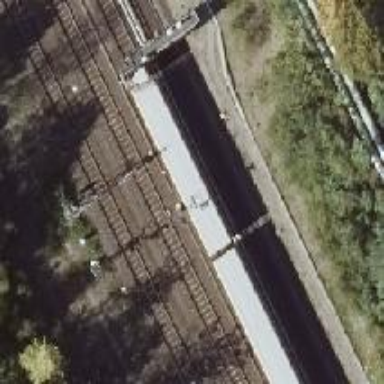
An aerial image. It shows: Railway signal.